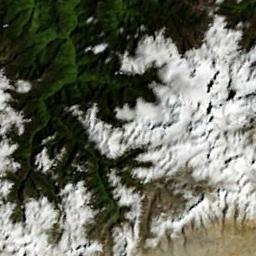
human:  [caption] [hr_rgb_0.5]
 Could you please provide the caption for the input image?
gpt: The snow on the snowy mountains is distributed at the junction of brown and green mountains .

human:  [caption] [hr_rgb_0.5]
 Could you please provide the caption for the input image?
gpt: The snowberg is partly covered with snow and ice and partly covered with vegetation .

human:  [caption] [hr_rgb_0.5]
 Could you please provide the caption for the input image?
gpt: There are many plants on the snowberg .

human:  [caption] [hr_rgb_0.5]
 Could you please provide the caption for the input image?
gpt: The snow berg is consist of green plants,Bare land and white snow .

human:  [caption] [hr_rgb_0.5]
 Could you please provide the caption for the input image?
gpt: There are some snow on the snowberg .